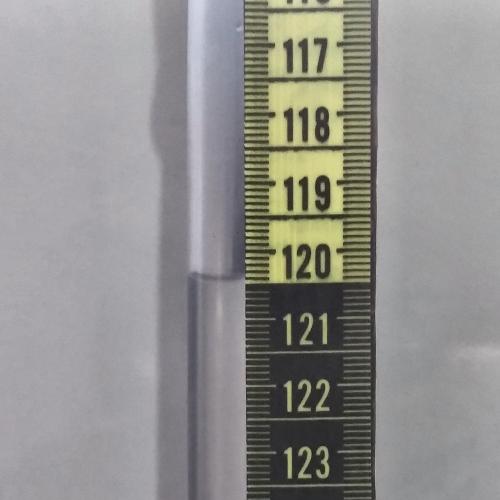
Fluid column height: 120.4 cm